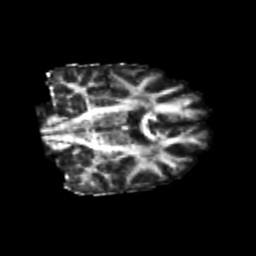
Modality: FA
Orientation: coronal
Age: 21
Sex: female
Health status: healthy
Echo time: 0.074 s